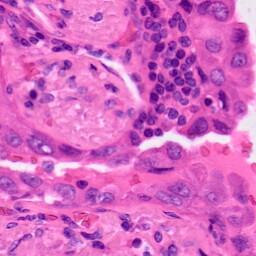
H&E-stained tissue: Lung